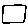
Label: square